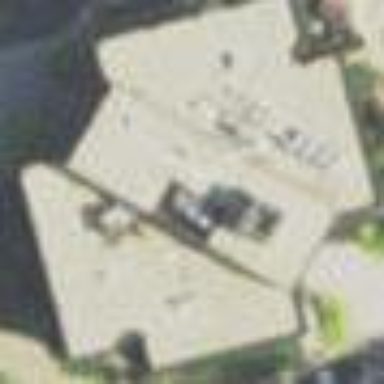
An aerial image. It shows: Office building.